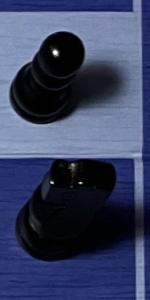
Label: Knight_Black